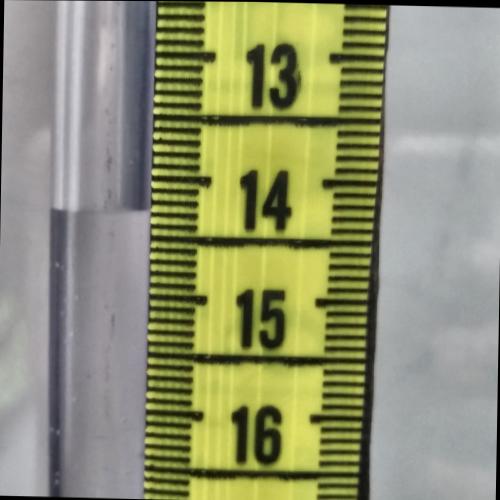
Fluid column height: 14.3 cm